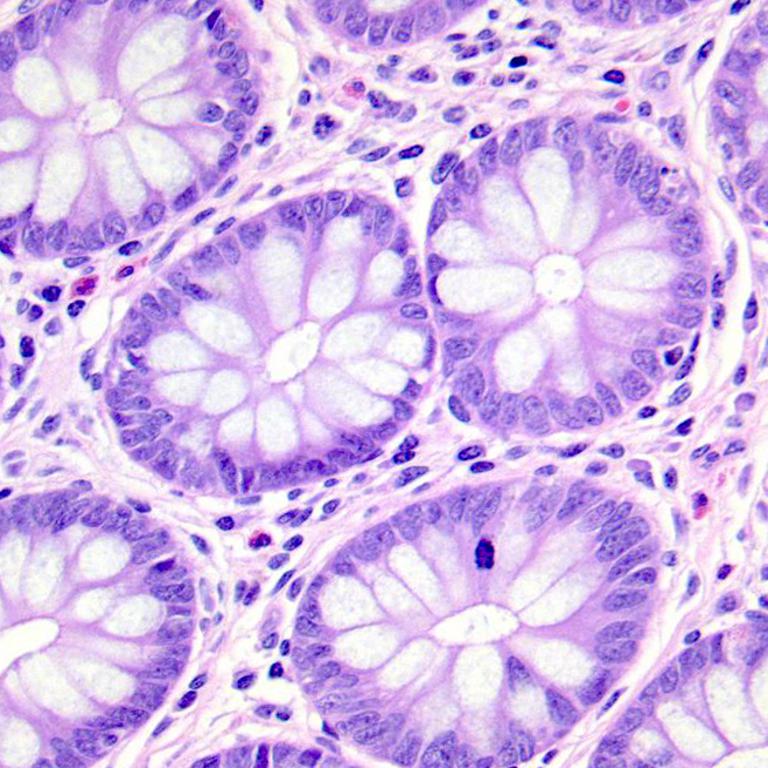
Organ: colon
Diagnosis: benign